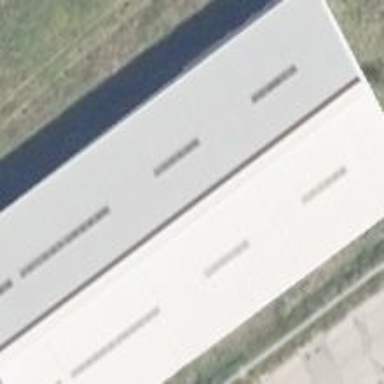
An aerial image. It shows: Commercial building.